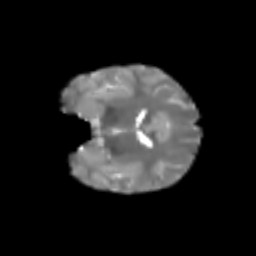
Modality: T2w
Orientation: coronal
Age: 7
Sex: male
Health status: healthy